Question: I am pretty new to GUI programming and to Qt itself, albeit having a lot of experience with HTML, CSS and JS (for UI design).
I am struggling to understand even the basics of designing custom data-display elements with Qt.
-
I have been doing research for days now but could not find any examples.
-

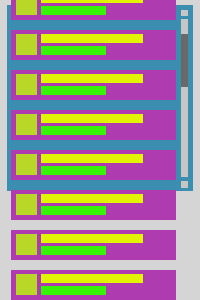
Answer: For future reference a "very custom" way to do this would be as follows:
Create a QScrollArea.
Place a Widget inside it (QWidget for example)
Create a Layout for the QScrollArea's widget which will be the one scrolling.
Style QScrollArea and the Widget inside as desired.
Place custom widgets inside the layout.
Set autoscroll etc for the QScrollArea so it will resize and show elements as desired.